Question: I have tried using 'StringByAddingPercent' but get the same results as shown.
Here is the error message I am getting:

I have also tried string by adding percent, but it returns something like '%2A' and saves it in an SQL database instead of as Arabic words.
'''
NSString* source = [NSString stringWithFormat:@"http://192.168.227.1/student/Service1.svc/insertTasbeeh/subHana llWhi/1000"];
NSURL *url = [NSURL URLWithString:source];
'''
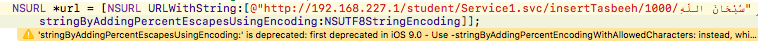
Answer: Try this:
'''
NSString *string = @"http://192.168.227.1/student/Service1.svc/insertTasbeeh/subHana llWhi/1000";
NSLog(@"url with string! %@", [NSURL URLWithString:string]);
NSLog(@"url with escaped string! %@", [NSURL URLWithString:
[string stringByAddingPercentEscapesUsingEncoding:NSUTF8StringEncoding]]);
'''
Hope this helps you !
Update for decoding url:
'''
NSURL *url = [NSURL URLWithString:
[string stringByAddingPercentEscapesUsingEncoding:NSUTF8StringEncoding]];
NSString *myString = url.absoluteString; // or url.relativeString;
NSString* str = [myString stringByReplacingPercentEscapesUsingEncoding:NSUTF8StringEncoding];
'''